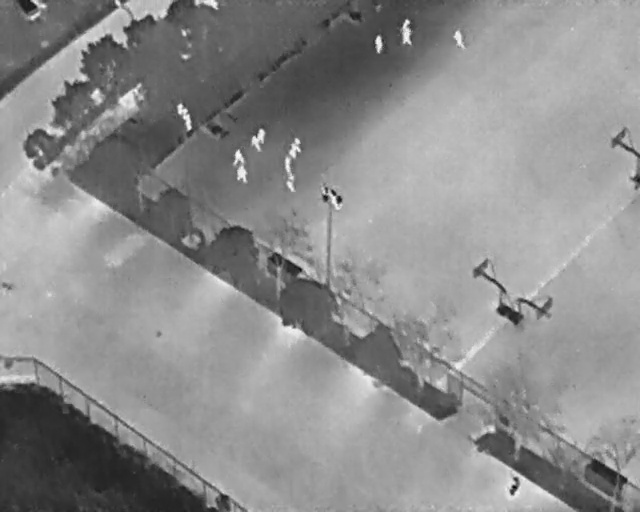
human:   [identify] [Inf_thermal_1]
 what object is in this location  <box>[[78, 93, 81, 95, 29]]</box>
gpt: <ref>1 small bicycle at the bottom right</ref>

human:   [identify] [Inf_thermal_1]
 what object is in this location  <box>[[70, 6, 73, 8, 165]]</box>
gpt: <ref>1 medium person at the top right</ref>

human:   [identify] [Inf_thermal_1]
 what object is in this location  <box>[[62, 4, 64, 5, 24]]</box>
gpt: <ref>1 small person at the top</ref>